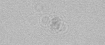
Label: camera_spot